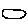
Label: circle